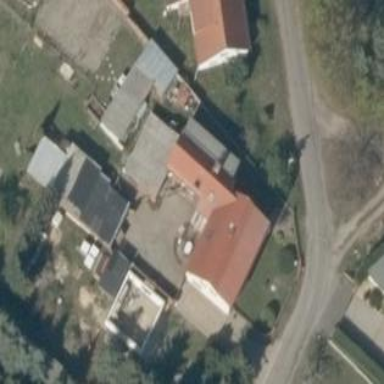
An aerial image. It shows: Detached building.